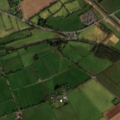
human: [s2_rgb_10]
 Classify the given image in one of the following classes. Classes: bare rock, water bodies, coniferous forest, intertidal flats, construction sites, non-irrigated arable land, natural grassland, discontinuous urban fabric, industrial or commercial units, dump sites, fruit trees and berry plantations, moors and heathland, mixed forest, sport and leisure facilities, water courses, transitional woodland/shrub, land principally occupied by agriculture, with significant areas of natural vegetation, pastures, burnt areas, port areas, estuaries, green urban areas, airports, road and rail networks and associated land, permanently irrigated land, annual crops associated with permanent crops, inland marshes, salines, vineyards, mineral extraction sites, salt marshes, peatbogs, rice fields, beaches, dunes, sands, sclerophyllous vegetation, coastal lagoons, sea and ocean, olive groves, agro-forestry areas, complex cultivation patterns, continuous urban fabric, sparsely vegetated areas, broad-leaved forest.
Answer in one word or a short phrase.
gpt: non-irrigated arable land, pastures